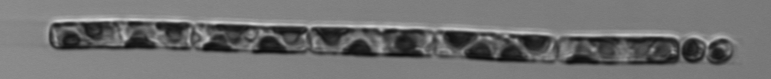
Label: Guinardia_delicatula_TAG_internal_parasite